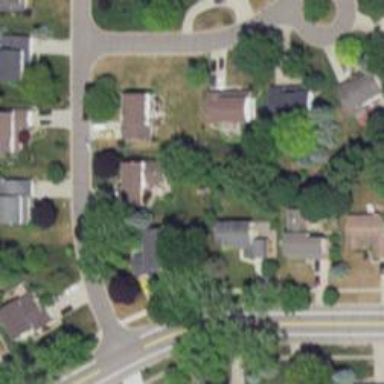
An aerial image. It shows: Neighborhood.